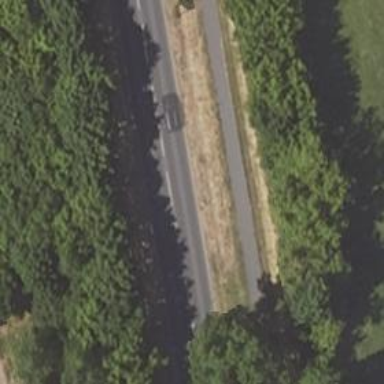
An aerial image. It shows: Primary road with asphalt surface.